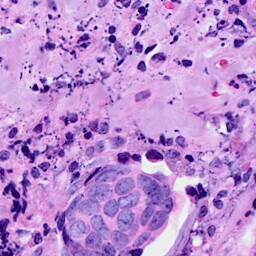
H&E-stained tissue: Breast